Field crop: tomato
Growth stage: 2
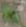
Species: solanum